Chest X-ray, PA view. Patient: 29 years old, sex M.
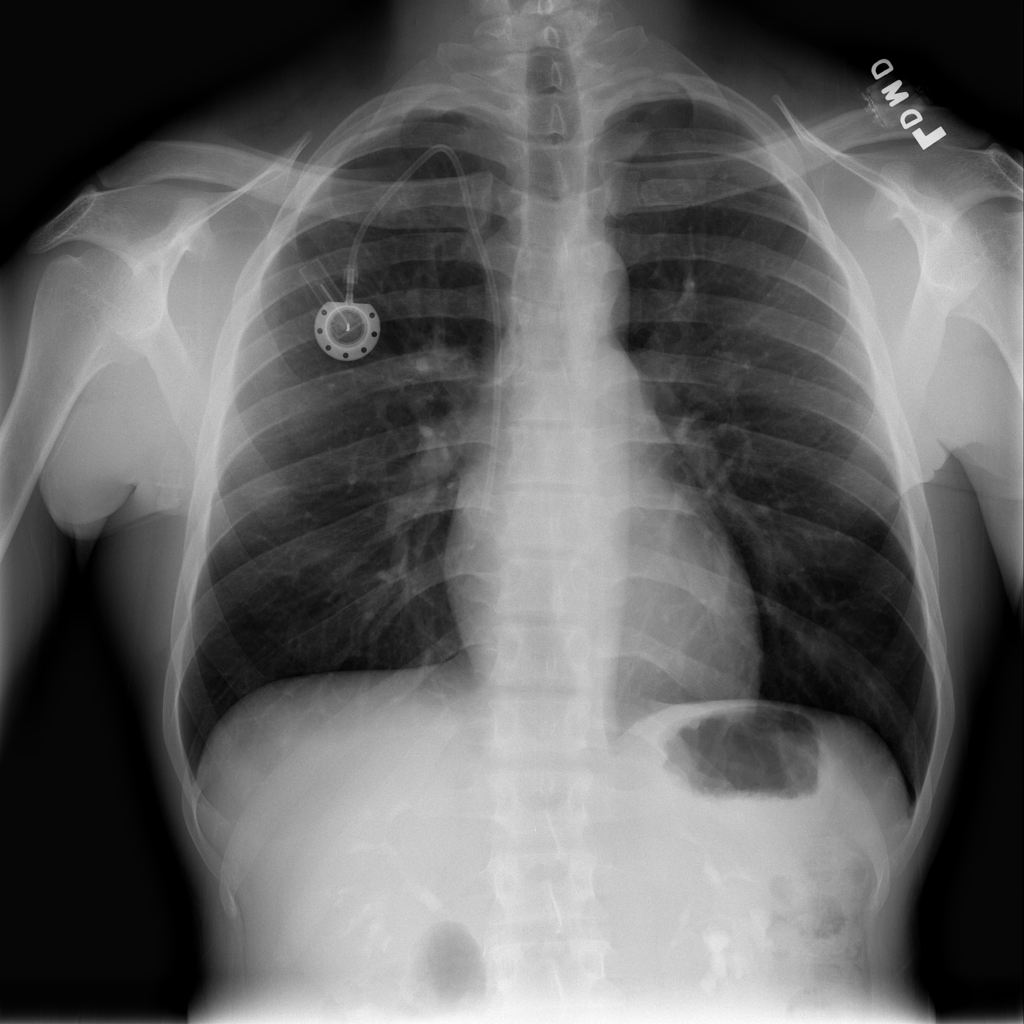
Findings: No Finding